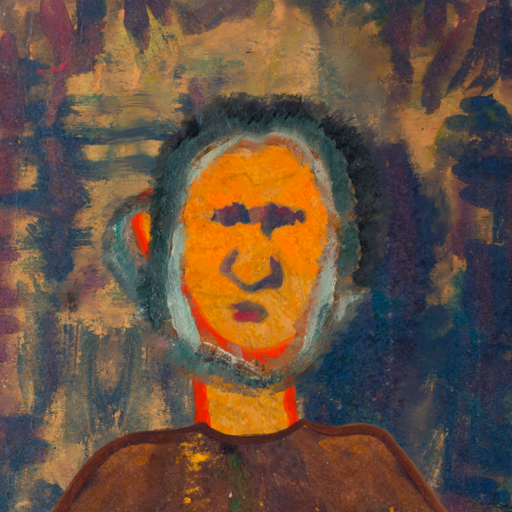
Background: InTheSun, Head And Neck Front: Sisters, Face Front: In_The_Sun, Bust: Comrade, Hair Front: Boggyland, Head Accessory: Blank, Second Necklace: Blank, Necklace: Blank, Baby: Blank